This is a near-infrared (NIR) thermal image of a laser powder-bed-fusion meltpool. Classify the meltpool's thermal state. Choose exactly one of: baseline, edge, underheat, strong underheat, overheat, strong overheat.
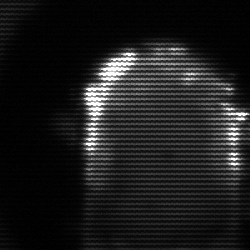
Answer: baseline